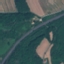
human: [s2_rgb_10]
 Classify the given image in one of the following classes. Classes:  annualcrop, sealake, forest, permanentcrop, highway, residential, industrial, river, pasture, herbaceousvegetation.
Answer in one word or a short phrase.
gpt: Highway